Question: Im working with autocomplete and is working nice but when I use it with more than one row the results are sometimes in the same line... can you help me to show one result per line and only one match result(when in DB is many time repeated) and not 3 or more same word...
here is a capture to show you the issue:

I need to show only one word when in the DB is repeated many times...I know this can solved with "DISTINCT" but when is more than one row in the table the code in my case don't work..
Here is my code:
'''
<?php
$mysqli = new mysqli('localhost', 'cmedic', '21M1Sy', 'smedic');
$mysqli->set_charset("utf8");
$text = $mysqli->real_escape_string($_GET['term']);
$query = "SELECT diagnostico, diagnostico1, diagnostico2, diagnostico3, diagnostico4, diagnostico5, diagnostico6 FROM DIAGNOSTICO WHERE diagnostico LIKE '%$text%' OR diagnostico1 LIKE '%$text%' OR diagnostico2 LIKE '%$text%' OR diagnostico3 LIKE '%$text%' OR diagnostico4 LIKE '%$text%' OR diagnostico5 LIKE '%$text%' OR diagnostico6 LIKE '%$text%'";
$result = $mysqli->query($query);
$json = '[';
$first = true;
while($row = $result->fetch_assoc())
{
if (!$first) { $json .= ','; } else { $first = false; }
$json .= '{"value":"'.$row['diagnostico'].''.$row['diagnostico1'].''.$row['diagnostico2'].''.$row['diagnostico3'].''.$row['diagnostico4'].''.$row['diagnostico5'].''.$row['diagnostico6'].'"}';
}
$json .= ']';
echo $json;
?>
'''
Here is the script:
'''
$('#auto').autocomplete({
source: "scripts/nostic.php",
minLength: 3
});
'''
And the input with the ID:
'''
<input type="text" name="diagnostico1" id="auto"/>
'''
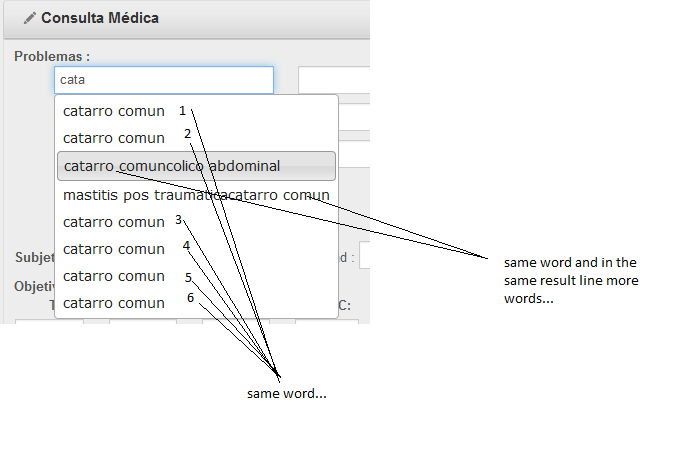
Answer: Maybe this is what you need. It pivots all the 'diagnosticoN' columns into one column, and uses 'UNION DISTINCT' to filter out duplicates.
'''
$mysqli = new mysqli('localhost', 'cmedic', '21M1Sy', 'smedic');
$mysqli->set_charset("utf8");
$query = "SELECT diagnostico FROM DIAGNOSTICO WHERE diagnostico LIKE CONCAT('%', ?, '%')
UNION DISTINCT
SELECT diagnostico2 FROM DIAGNOSTICO WHERE diagnostico2 LIKE CONCAT('%', ?, '%')
UNION DISTINCT
SELECT diagnostico3 FROM DIAGNOSTICO WHERE diagnostico3 LIKE CONCAT('%', ?, '%')
UNION DISTINCT
SELECT diagnostico4 FROM DIAGNOSTICO WHERE diagnostico4 LIKE CONCAT('%', ?, '%')
UNION DISTINCT
SELECT diagnostico5 FROM DIAGNOSTICO WHERE diagnostico5 LIKE CONCAT('%', ?, '%')
UNION DISTINCT
SELECT diagnostico6 FROM DIAGNOSTICO WHERE diagnostico6 LIKE CONCAT('%', ?, '%')";
$stmt = $mysqli->prepare($query);
$stmt->bind_param('ssssss', $_GET['term'], $_GET['term'], $_GET['term'], $_GET['term'], $_GET['term'], $_GET['term']);
$result = $stmt->execute();
$json = array();
$stmt->bind_result($diagnostico);
while ($stmt->fetch()) {
$json[] = array('value' => $diagnostico);
}
echo json_encode($json);
'''
I also show how to use parametrized queries instead of interpolating strings.